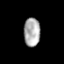
Tissue: prostate
Cell type: B cells
Senescence score: 0.8714
Nuclear area (px): 461
Mean DAPI intensity: 171.974